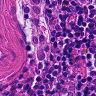
Metastatic tissue present: no